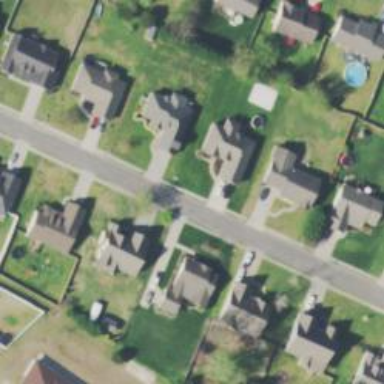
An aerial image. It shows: Driveway.